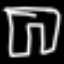
Label: pants